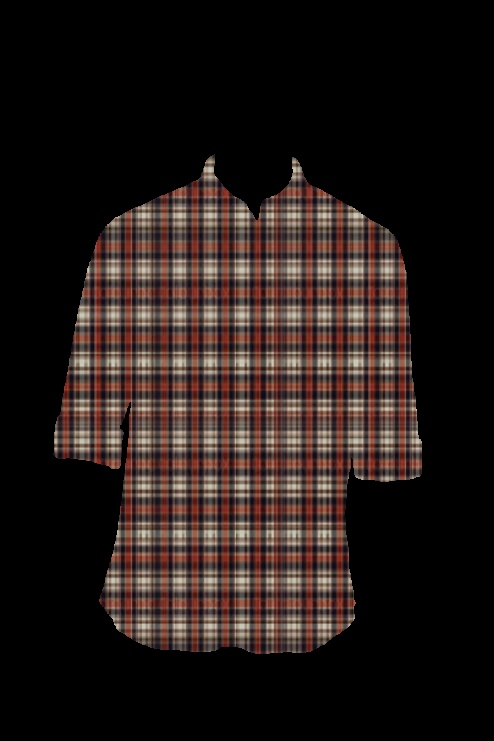
red plaid button up tee